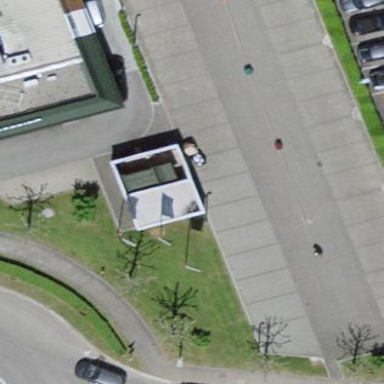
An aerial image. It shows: Parking lane designated for parking.